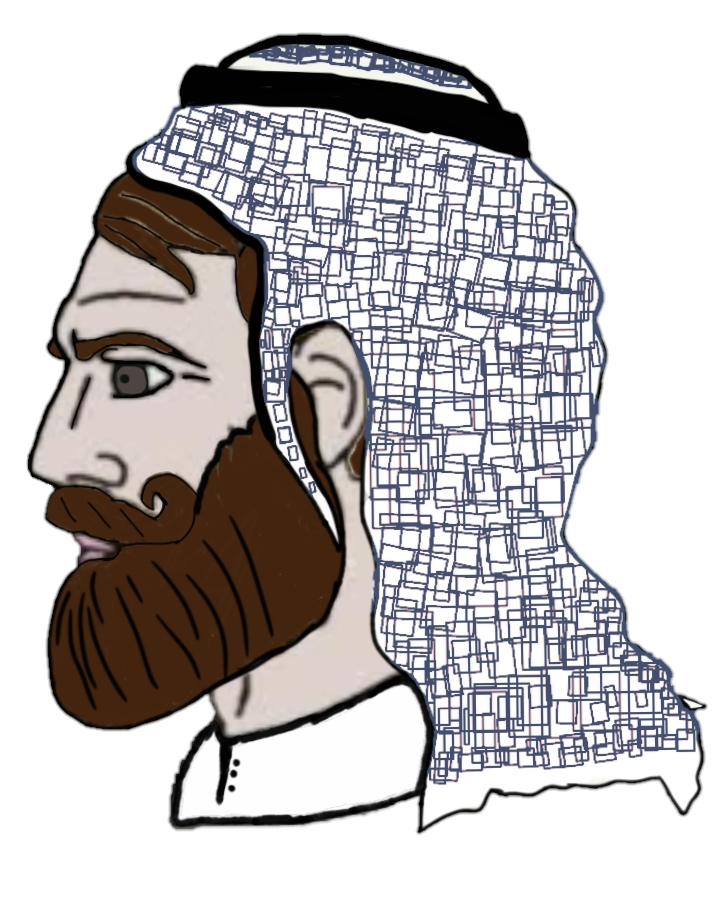
Label: 4_Yes_Chad